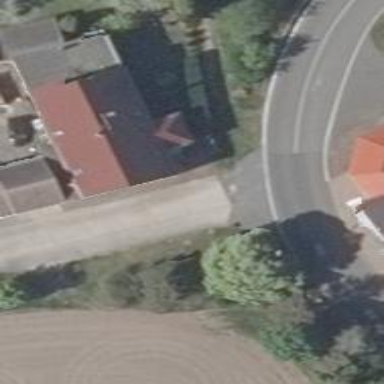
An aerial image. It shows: Residential building.